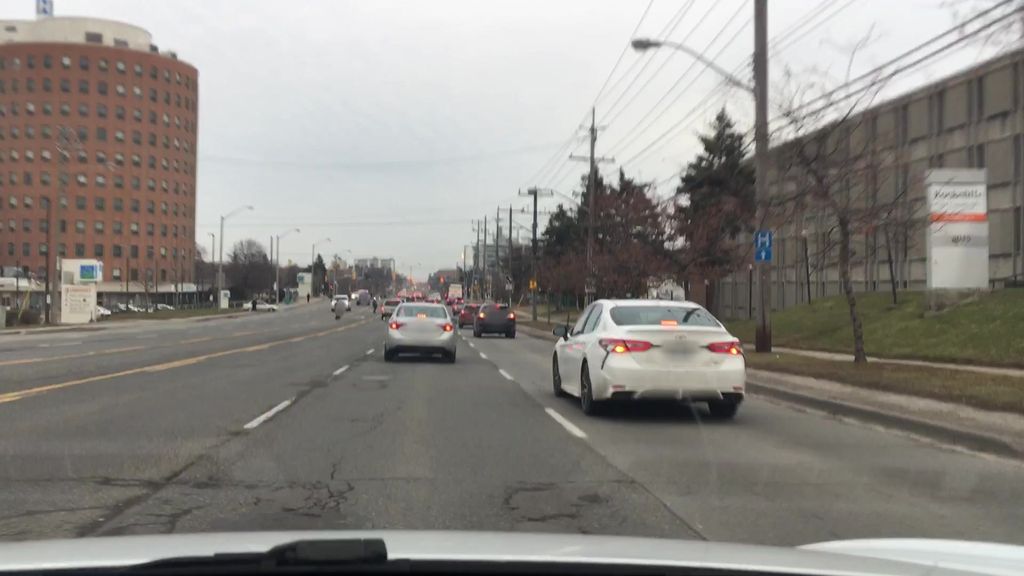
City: toronto